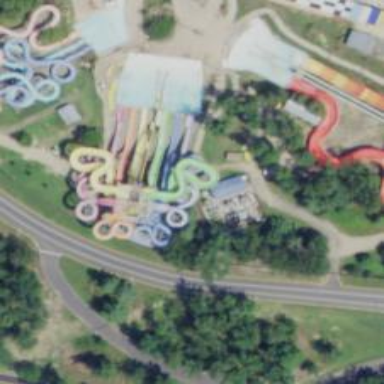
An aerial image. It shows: Tourism attraction featuring water slide.